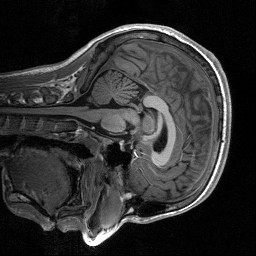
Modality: T1w
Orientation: sagittal
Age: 21
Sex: male
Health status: healthy
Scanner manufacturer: siemens
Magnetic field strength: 3 T
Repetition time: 2.53 s
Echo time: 0.00219 s